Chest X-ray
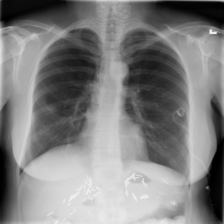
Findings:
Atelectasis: negative
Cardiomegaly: negative
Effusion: negative
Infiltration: negative
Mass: negative
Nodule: positive
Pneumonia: negative
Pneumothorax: positive
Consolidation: negative
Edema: negative
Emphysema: negative
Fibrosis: negative
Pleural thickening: negative
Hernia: negative